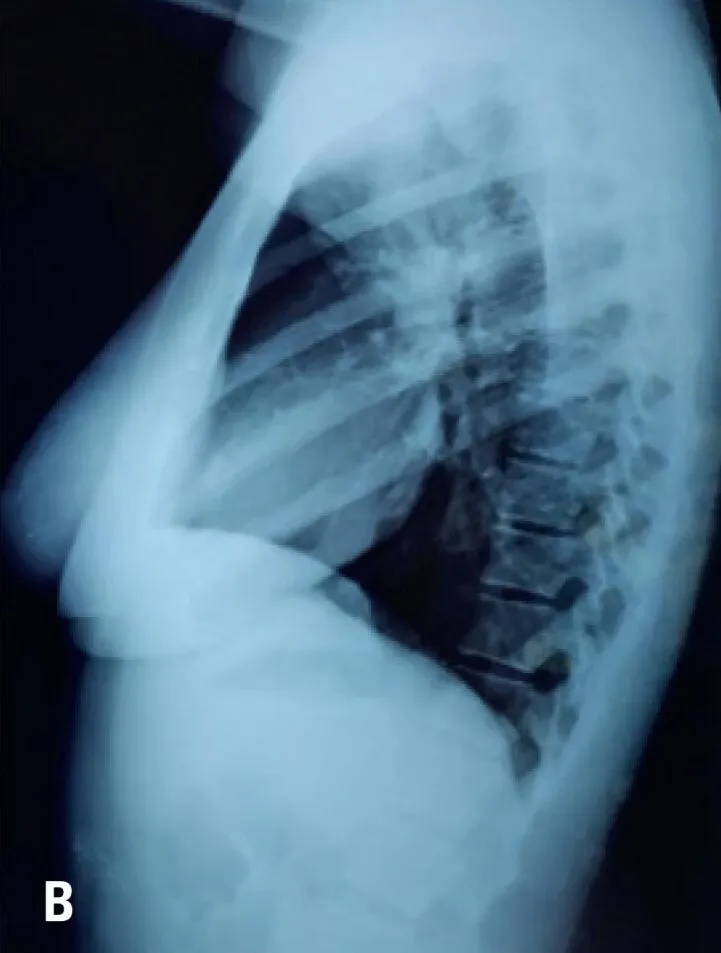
Lateral. Views.
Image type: radiology (x_ray)